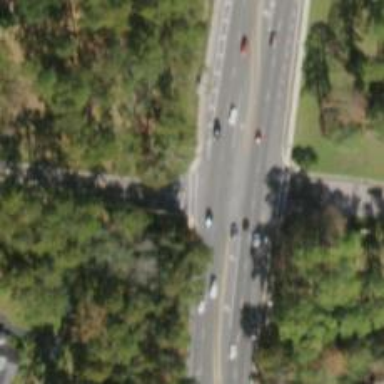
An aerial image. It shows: Marked road crossing.